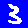
Digit: 3